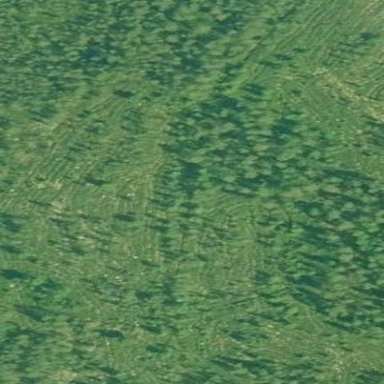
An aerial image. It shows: Clearcut area created by human activity.